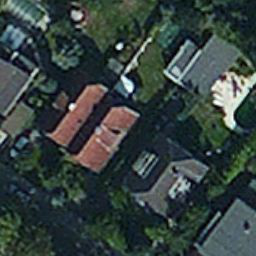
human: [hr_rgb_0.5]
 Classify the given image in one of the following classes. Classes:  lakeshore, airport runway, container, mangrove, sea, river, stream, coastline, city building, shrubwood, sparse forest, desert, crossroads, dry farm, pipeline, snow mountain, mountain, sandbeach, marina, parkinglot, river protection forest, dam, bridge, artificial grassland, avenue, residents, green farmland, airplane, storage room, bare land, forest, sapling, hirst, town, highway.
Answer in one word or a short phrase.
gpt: residents